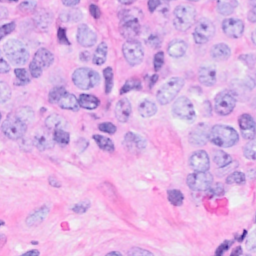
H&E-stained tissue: Breast